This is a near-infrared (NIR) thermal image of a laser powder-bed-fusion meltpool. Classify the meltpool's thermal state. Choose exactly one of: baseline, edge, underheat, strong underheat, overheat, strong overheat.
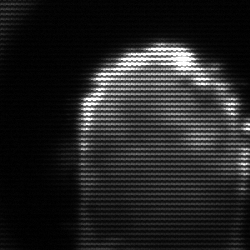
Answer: baseline